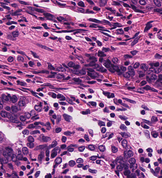
Tumor epithelial tissue: yes
Tumor-associated stroma tissue: yes
Normal tissue: no